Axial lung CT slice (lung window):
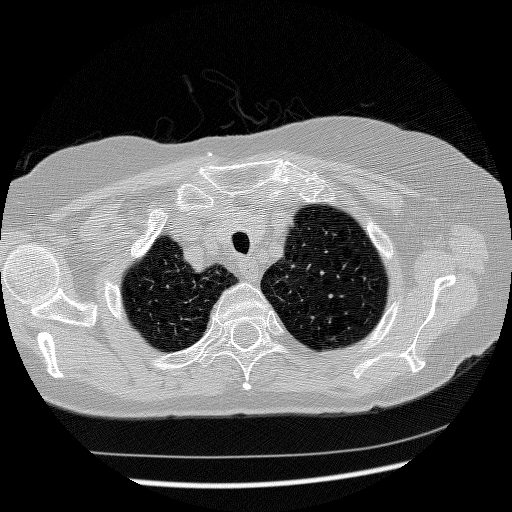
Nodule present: no